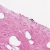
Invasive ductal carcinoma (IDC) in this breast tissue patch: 0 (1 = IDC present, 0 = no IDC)